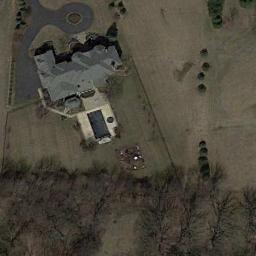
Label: sparse_residential